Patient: sex M, age 60
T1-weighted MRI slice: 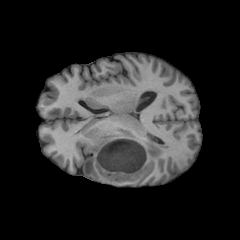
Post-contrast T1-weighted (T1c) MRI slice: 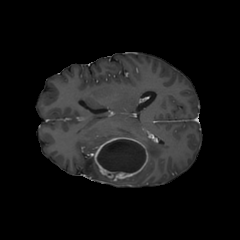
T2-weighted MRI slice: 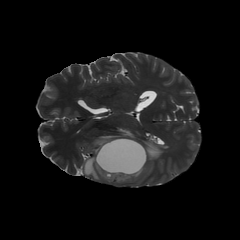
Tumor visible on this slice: yes
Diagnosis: Glioblastoma, IDH-wildtype
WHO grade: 4